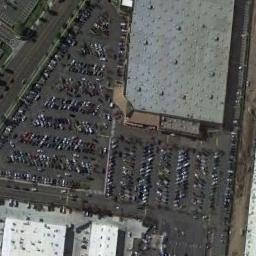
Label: parking_lot